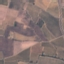
Land use / land cover: PermanentCrop